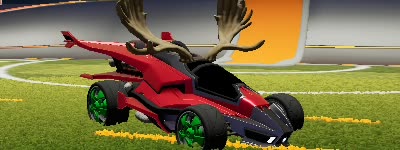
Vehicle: aftershock